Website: lowes
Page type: newsletter-management
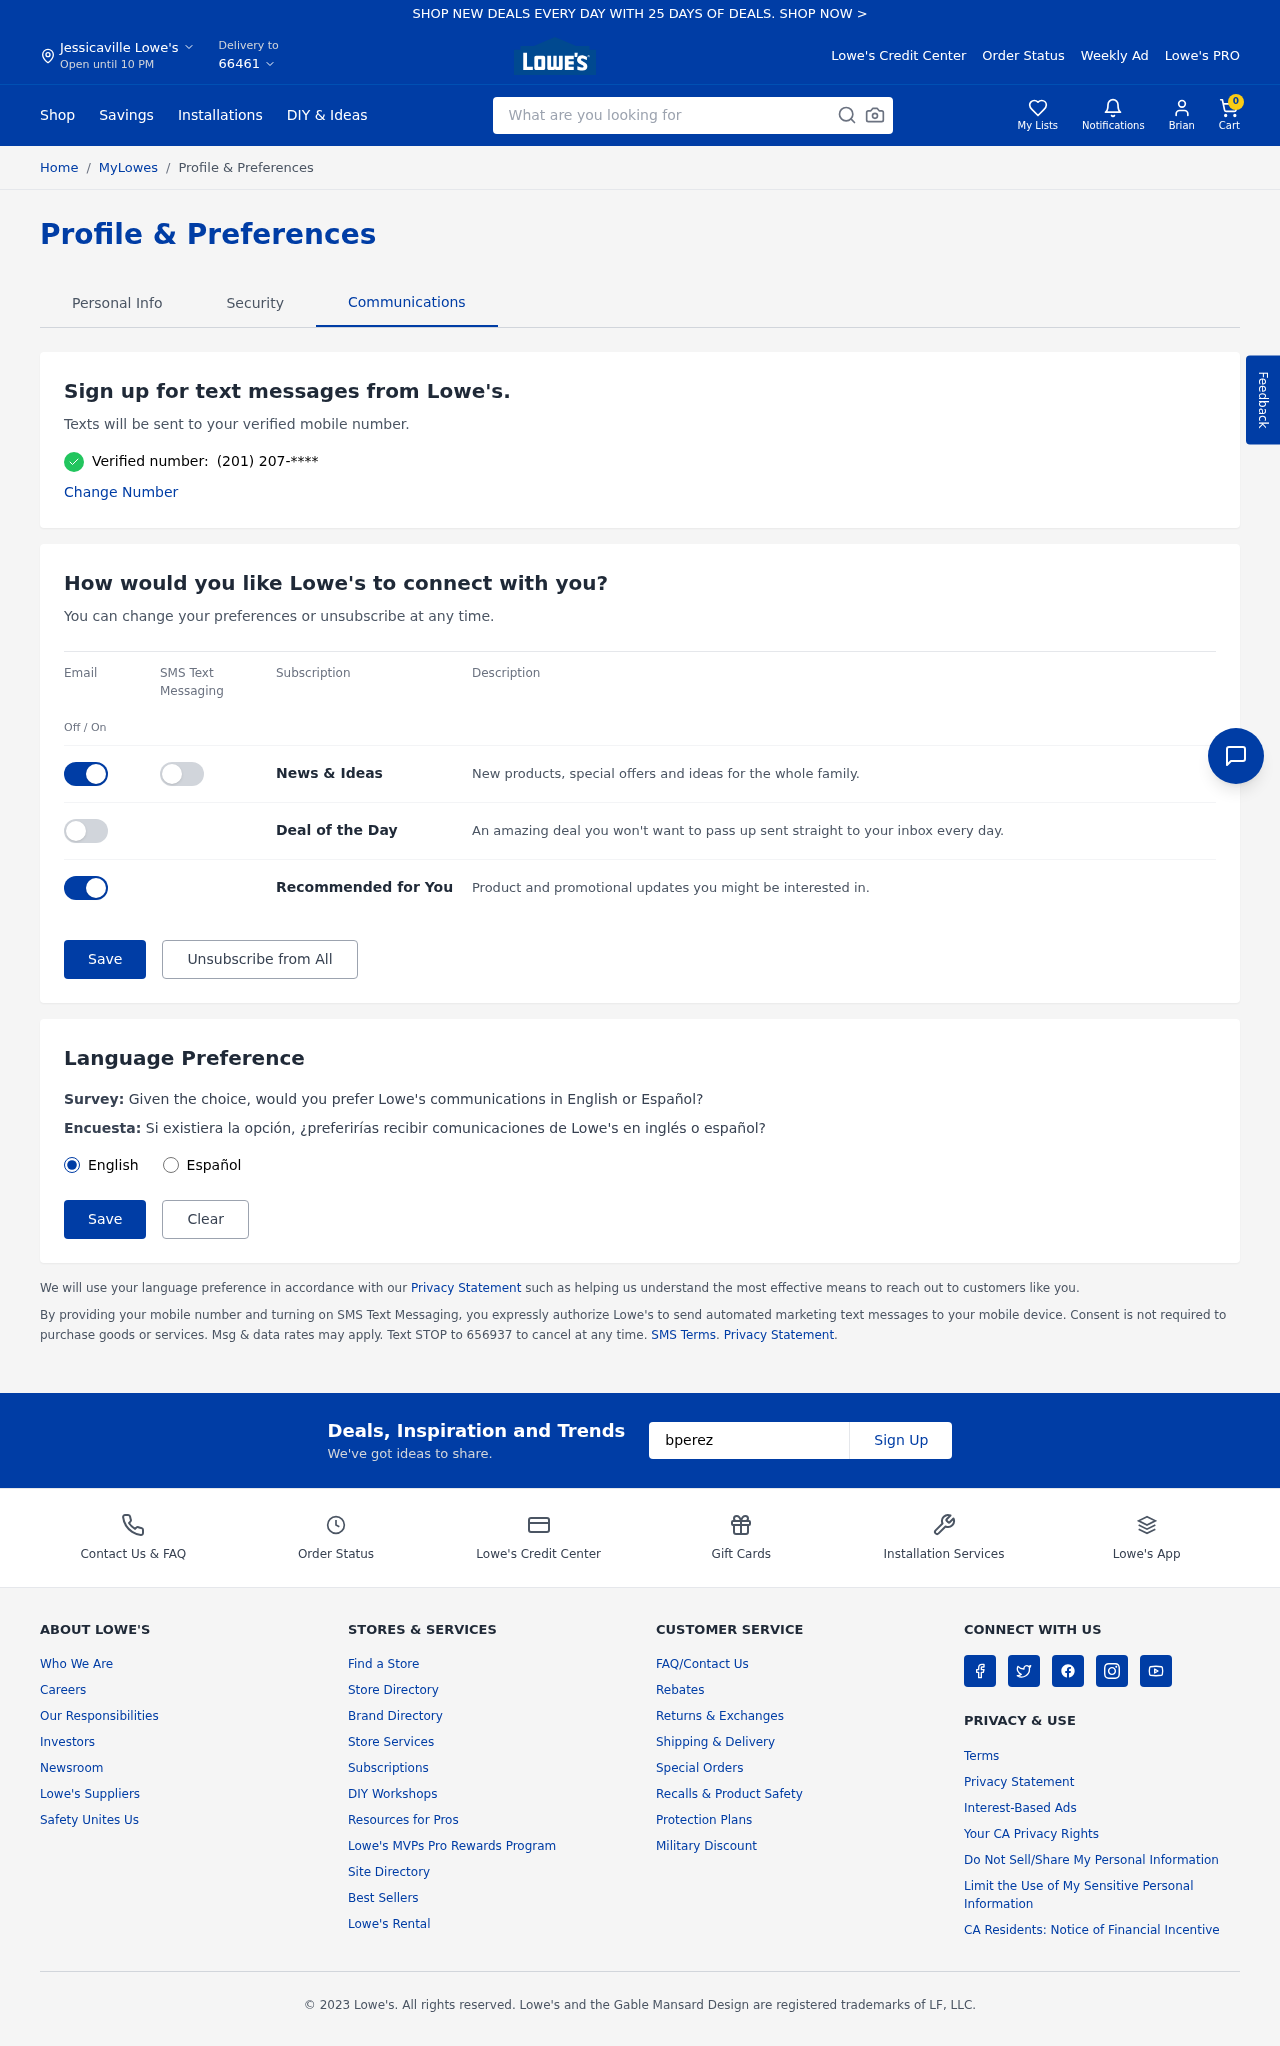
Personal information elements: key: PII_CITY
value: Jessicaville
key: PII_EMAIL
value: bperez@hotmail.com
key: PII_FIRSTNAME
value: Brian
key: PII_POSTCODE
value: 66461
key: PII_PHONE
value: (201) 207
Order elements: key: ORDER_NUM_ITEMS
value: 0
Search elements: key: HEADER_SEARCH
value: What are you looking for